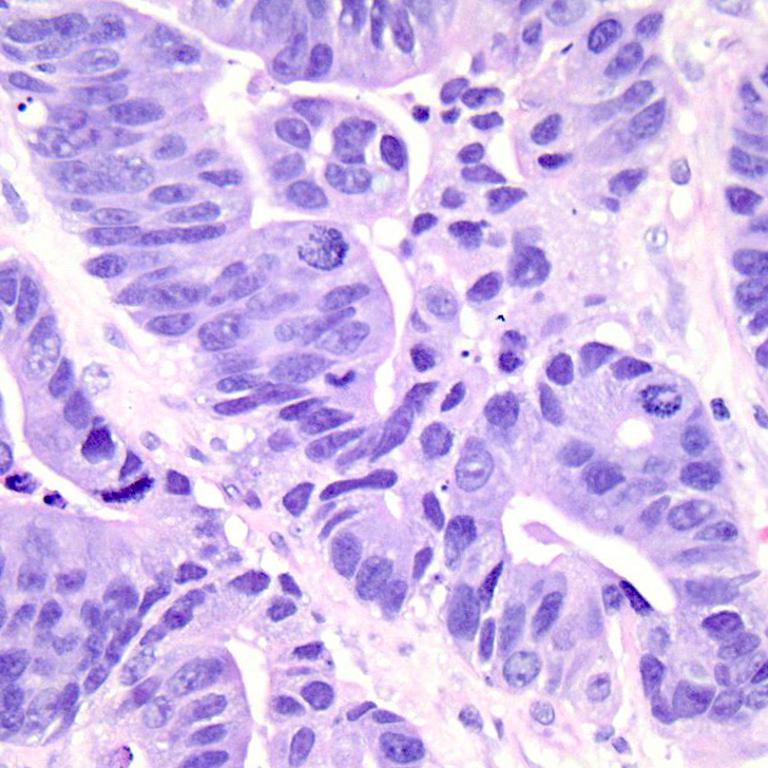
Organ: colon
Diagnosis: adenocarcinomas